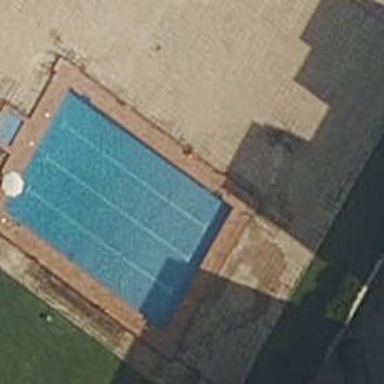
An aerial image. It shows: Swimming pool located in leisure land.